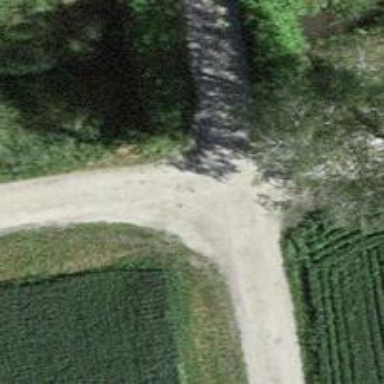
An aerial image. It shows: Unpaved track with grade2 quality type.